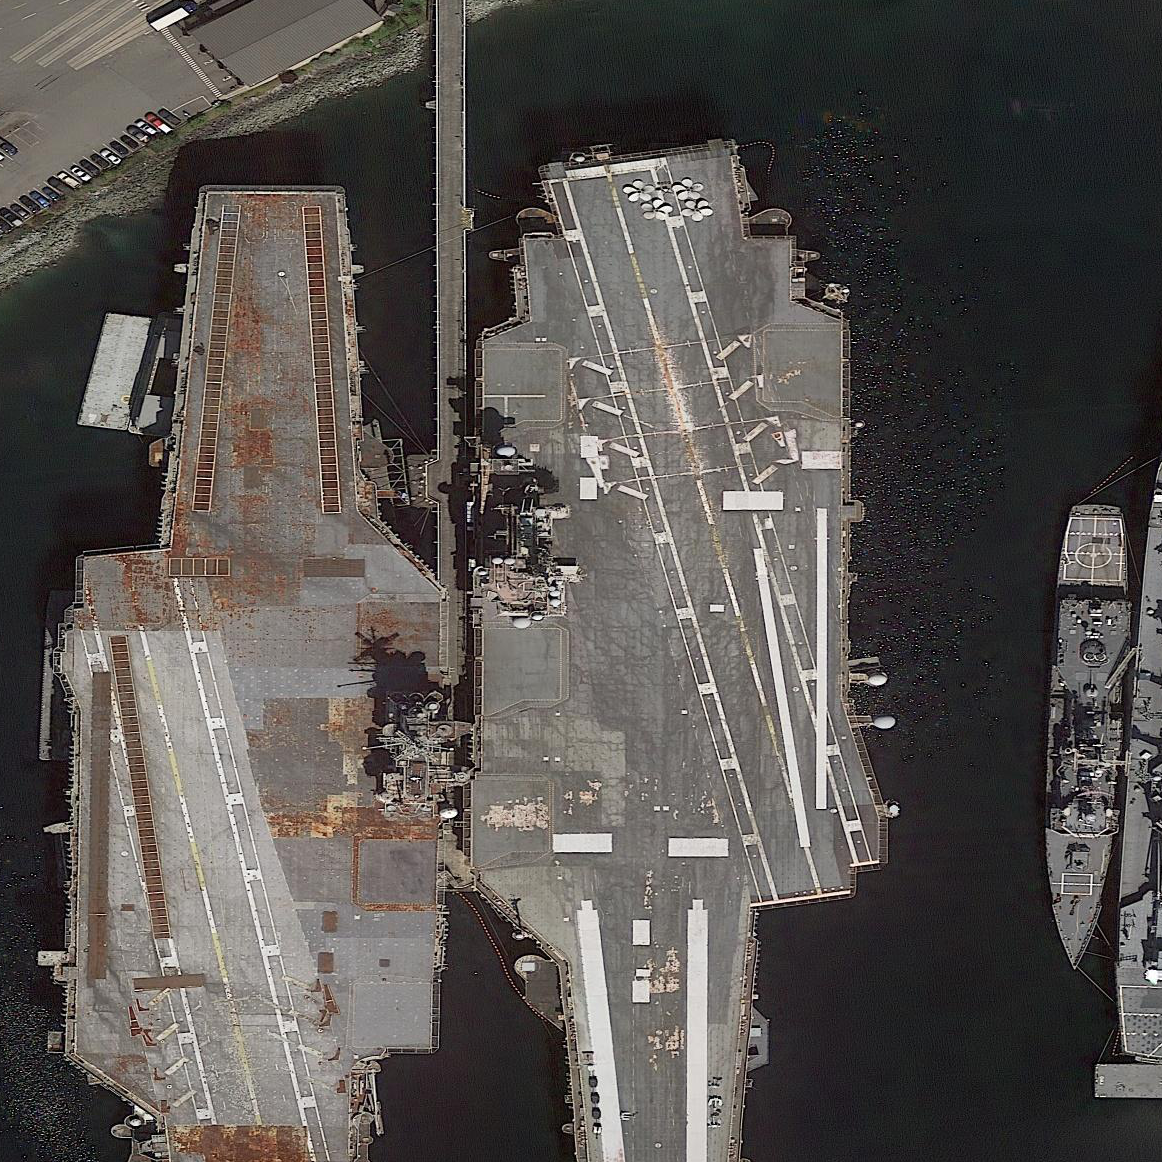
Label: aircraft_carrier